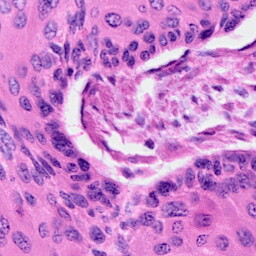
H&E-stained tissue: Cervix